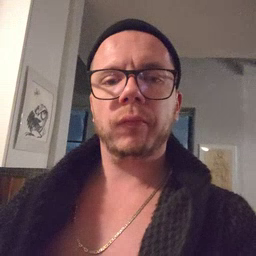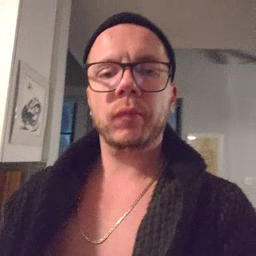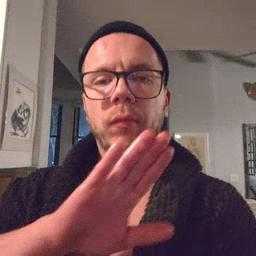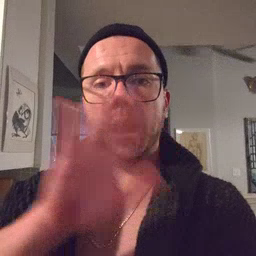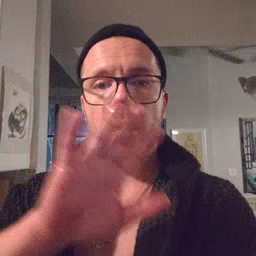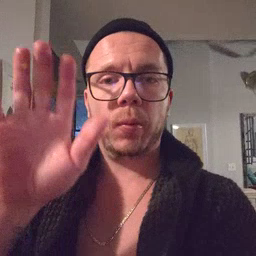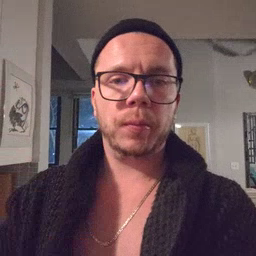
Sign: hello